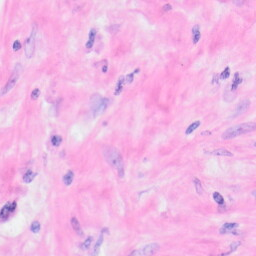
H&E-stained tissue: Kidney